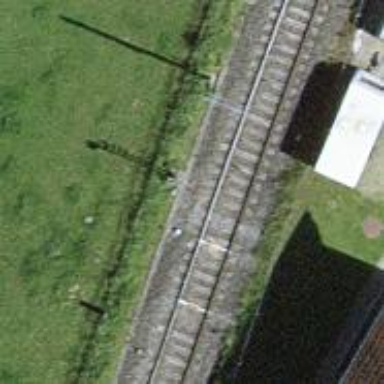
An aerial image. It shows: Railway signal.